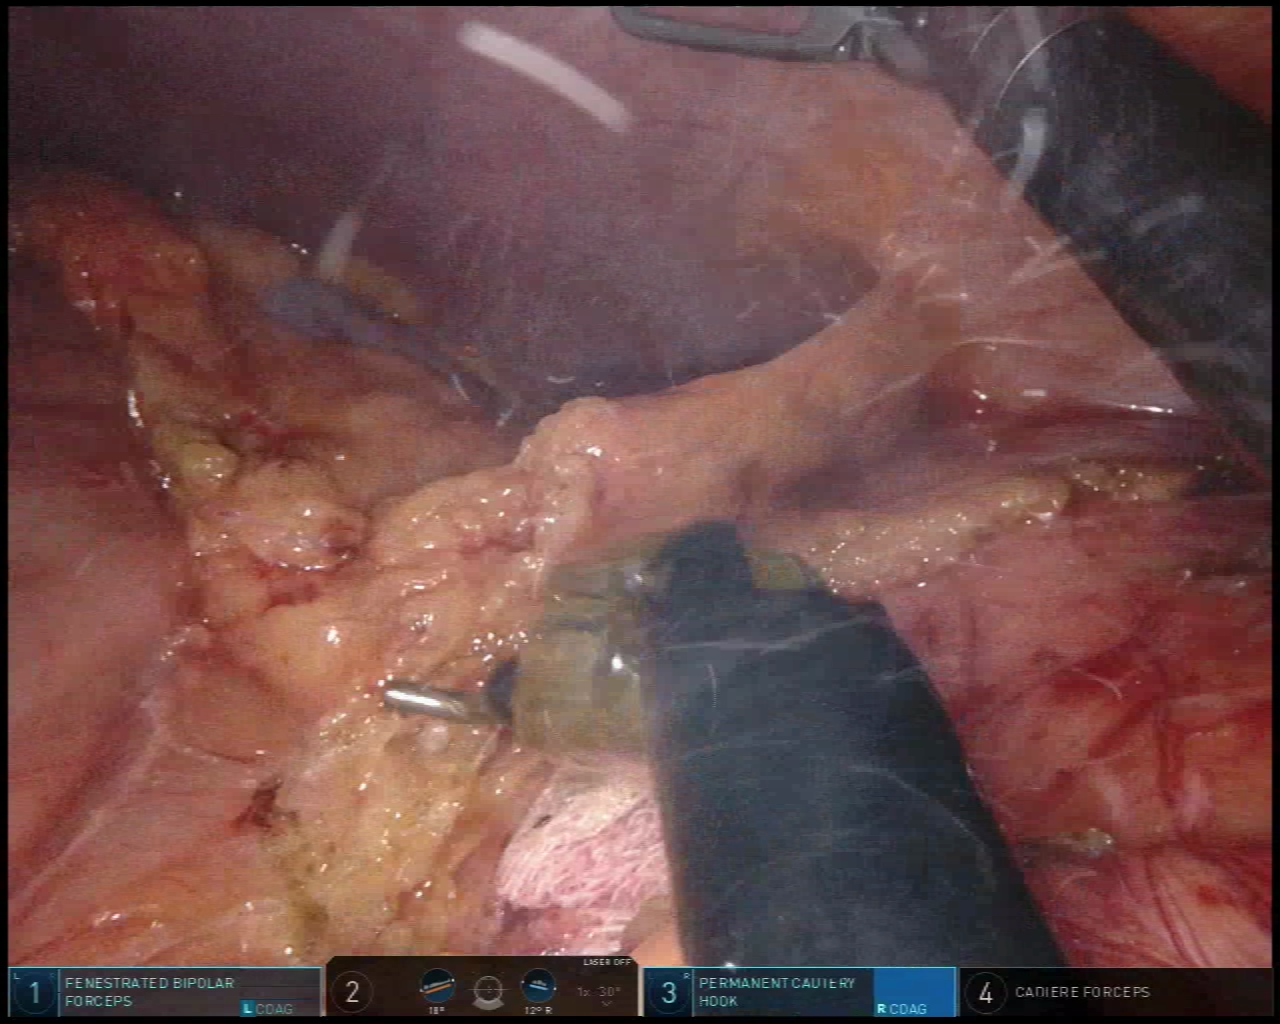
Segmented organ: spleen
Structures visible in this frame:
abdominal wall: yes
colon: yes
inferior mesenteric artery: no
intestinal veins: no
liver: no
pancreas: no
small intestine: no
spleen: yes
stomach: no
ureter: no
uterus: no
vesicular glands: no